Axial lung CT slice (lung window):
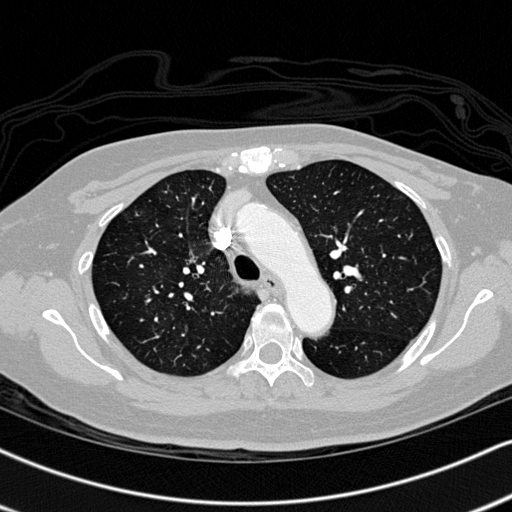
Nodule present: no